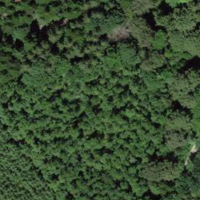
EUNIS habitat code: 44
Species observed at this site:
Lamium galeobdolon